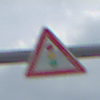
Verkehrszeichen: Lichtzeichenanlage
Umgebung: Outdoor, Nature
Tageszeit: MorningAfternoon
Wetter: PartlyCloudy
Licht: Natural
Jahreszeit: NotSpecified
Kontrast: HighContrast